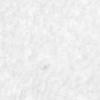
Label: no_change